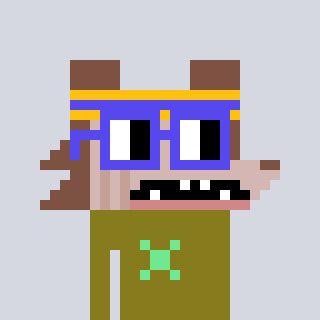
a pixel art character with square blue glasses, a werewolf-shaped head and a gunk-colored body on a cool background